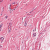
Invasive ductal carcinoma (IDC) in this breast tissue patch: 0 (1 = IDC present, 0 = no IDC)